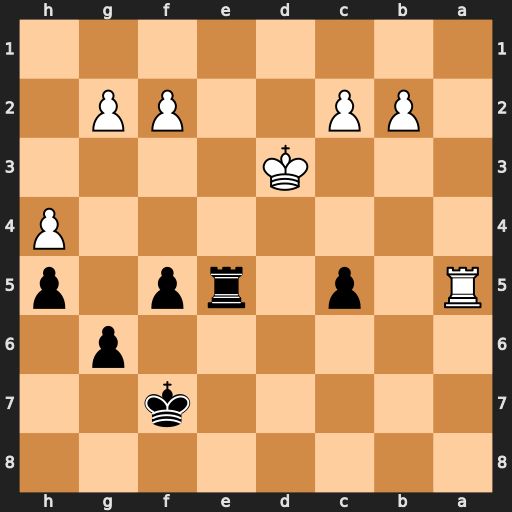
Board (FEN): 8/5k2/6p1/R1p1rp1p/7P/3K4/1PP2PP1/8
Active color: b
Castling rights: -
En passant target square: -
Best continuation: c4+ Kxc4 Rxa5